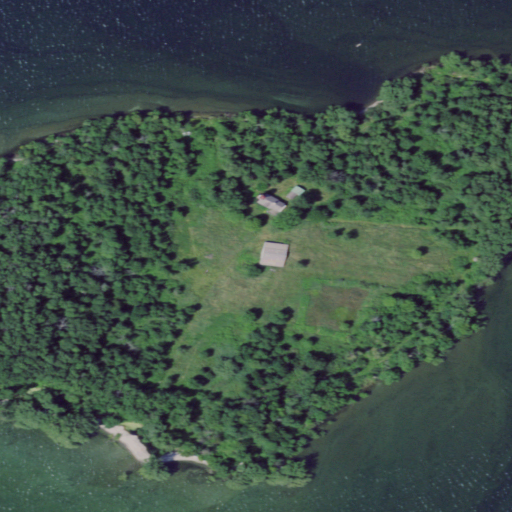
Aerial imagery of island in New York named Horse Island containing open water, woody wetlands, pasture, deciduous forest, shrub, herbaceous wetlands, open development, evergreen forest, grassland, and barren land